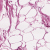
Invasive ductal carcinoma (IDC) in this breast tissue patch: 0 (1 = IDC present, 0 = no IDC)